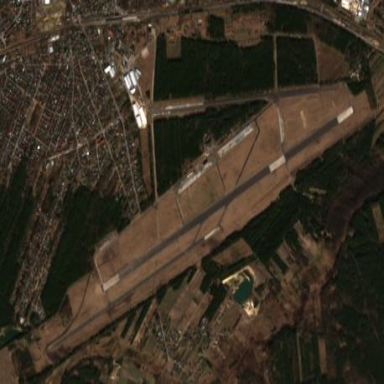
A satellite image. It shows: Military airfield located within larger aerodrome area.